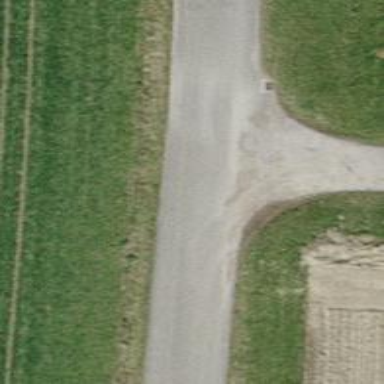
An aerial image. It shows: Grass track with grade3 surface.